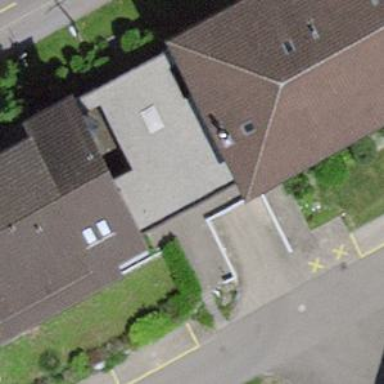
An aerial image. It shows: Parking entrance.